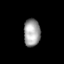
Tissue: lung
Cell type: Myeloid cells
Senescence score: 0.2104
Nuclear area (px): 443
Mean DAPI intensity: 160.781